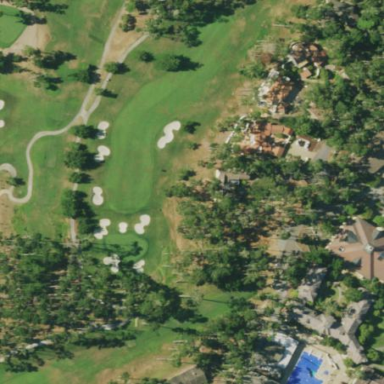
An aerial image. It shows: Golf rough area.